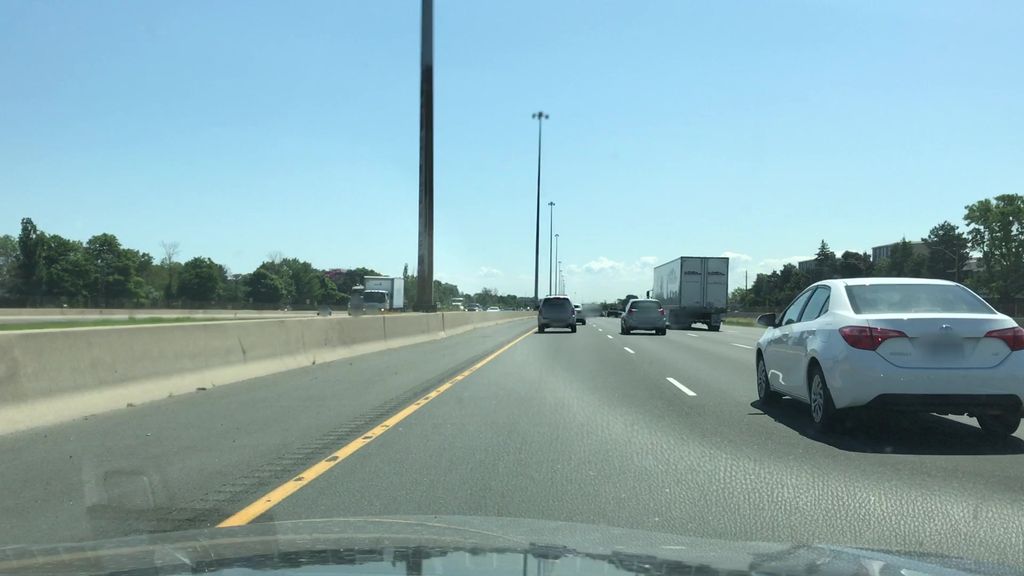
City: hamilton